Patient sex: M
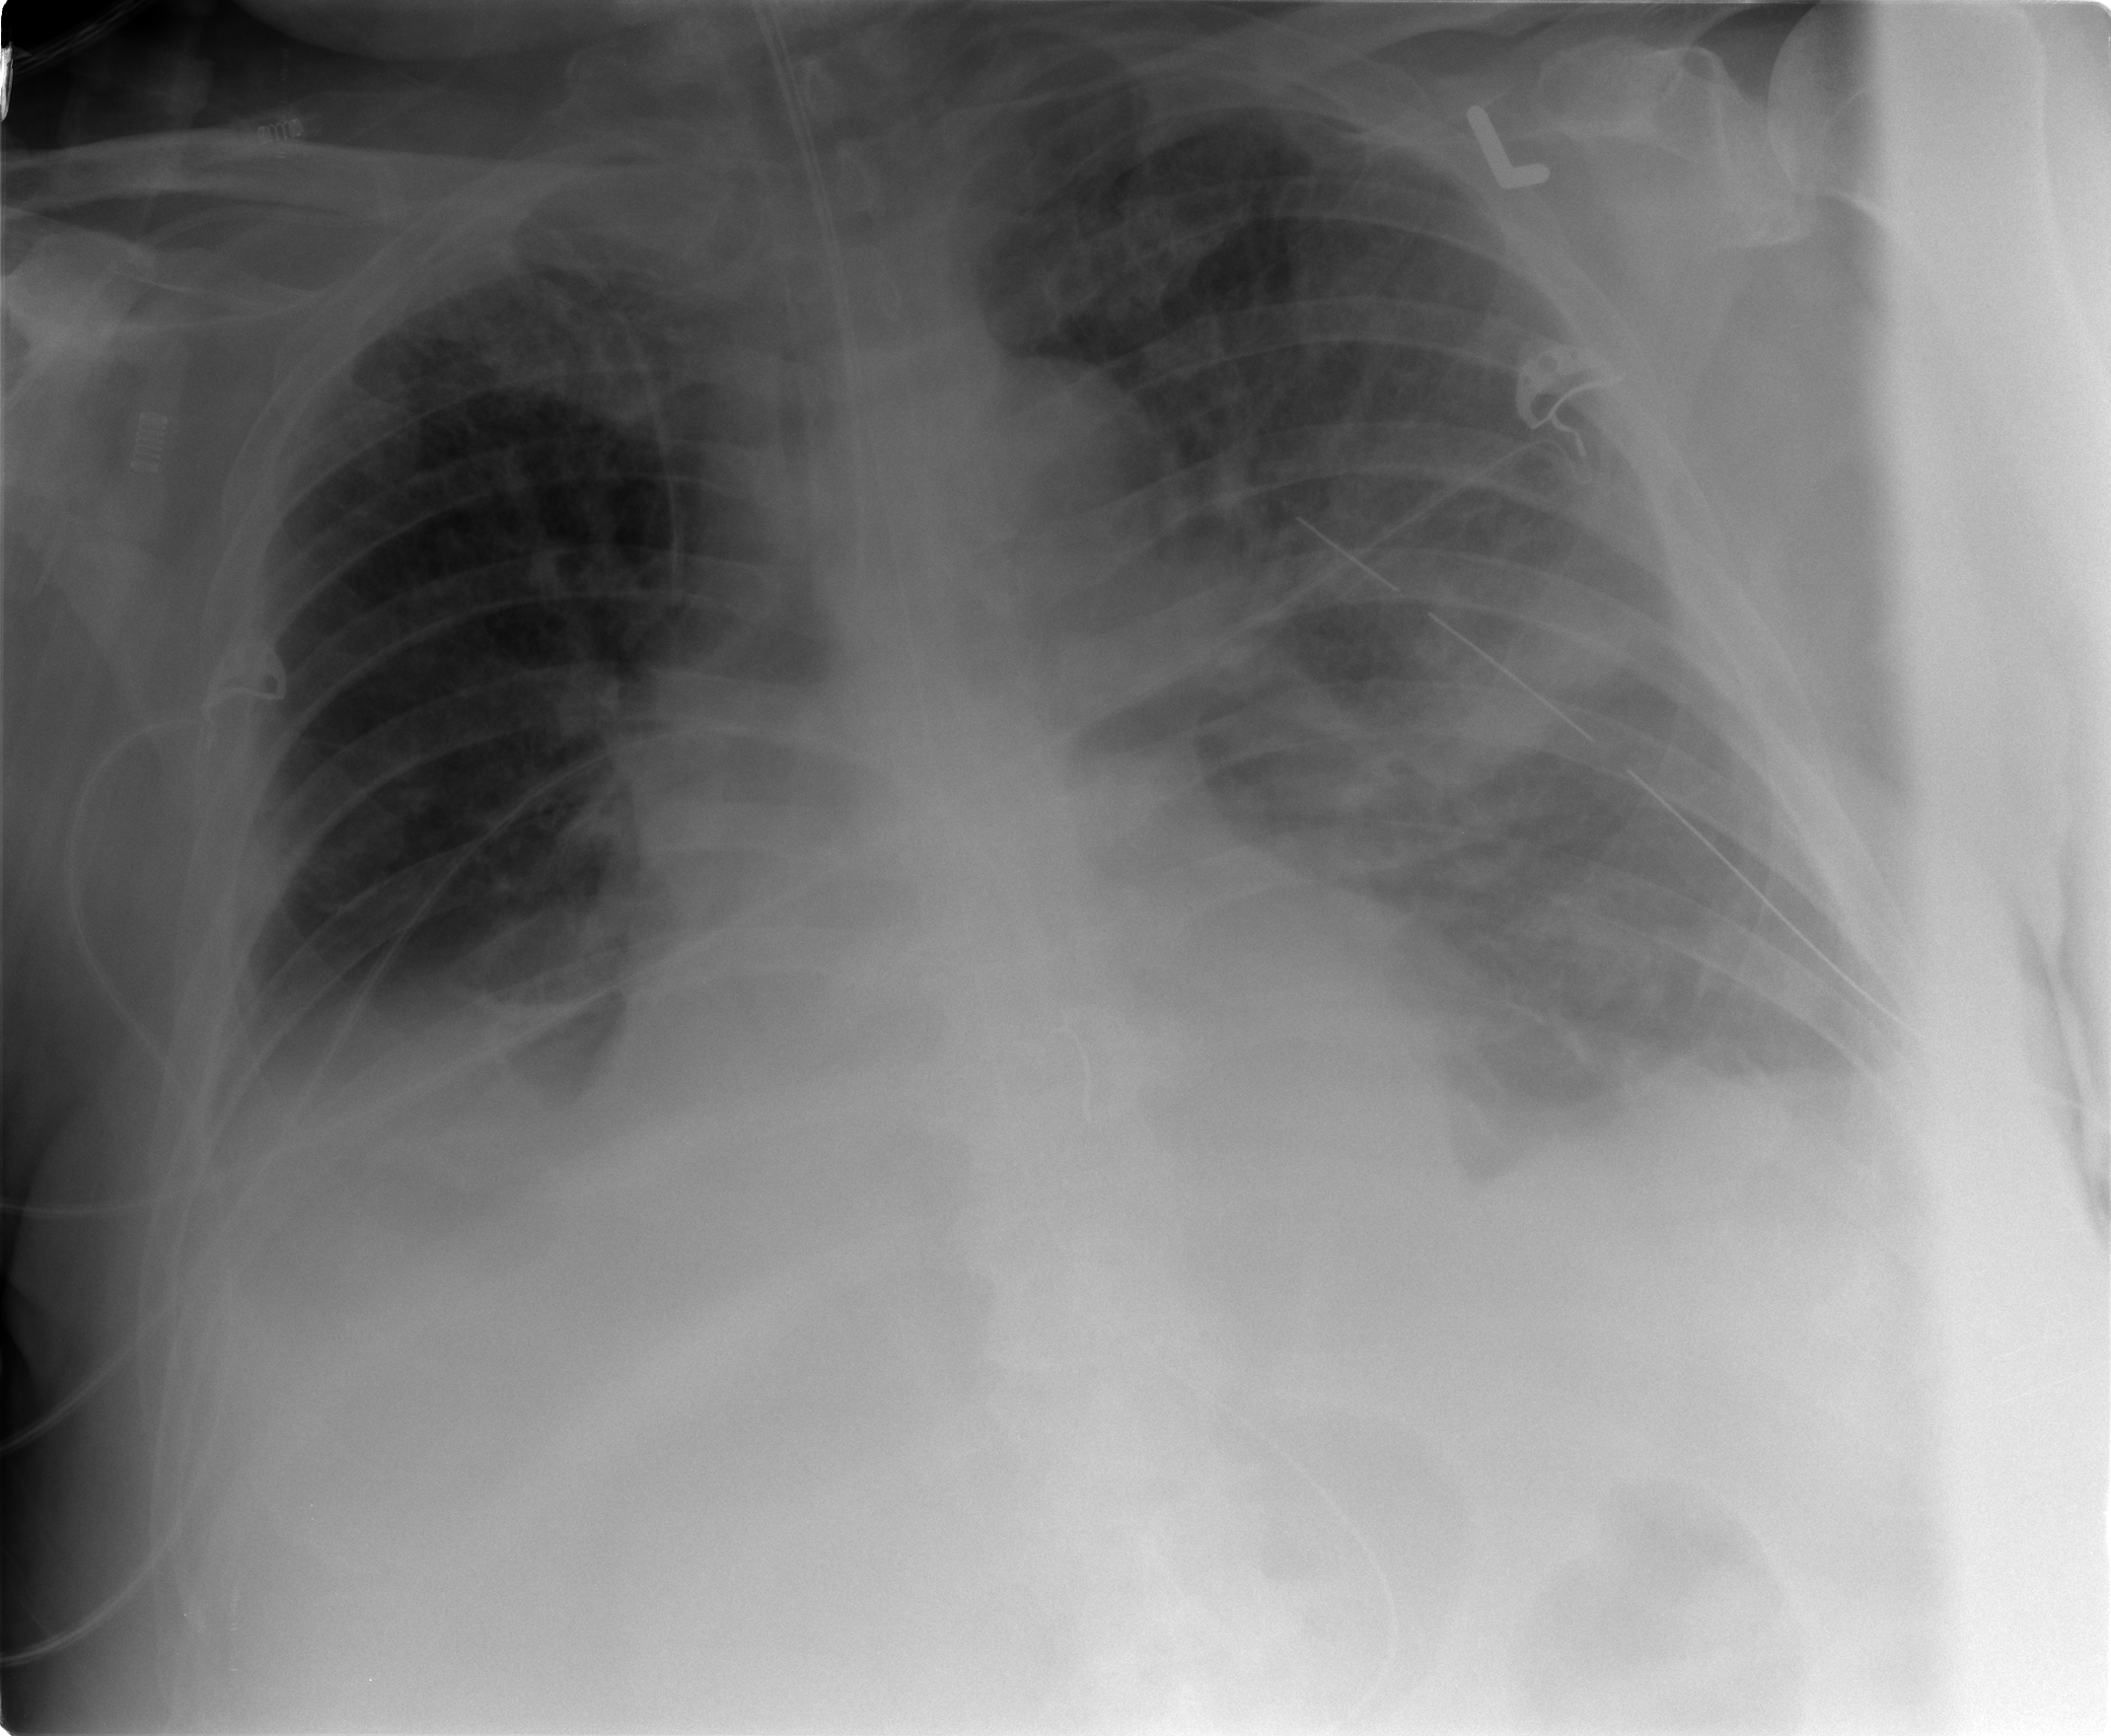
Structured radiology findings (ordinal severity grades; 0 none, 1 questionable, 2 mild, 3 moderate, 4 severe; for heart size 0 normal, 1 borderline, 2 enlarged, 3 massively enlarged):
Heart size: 2
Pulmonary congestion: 2
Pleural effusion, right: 2
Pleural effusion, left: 2
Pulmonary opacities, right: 2
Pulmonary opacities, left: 3
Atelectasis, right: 2
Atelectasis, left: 2